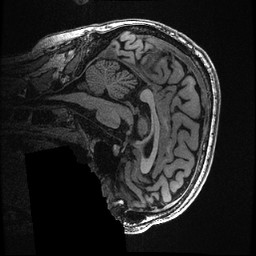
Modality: T1w
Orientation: sagittal
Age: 29
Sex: male
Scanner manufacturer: ge
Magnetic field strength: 3 T
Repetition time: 0.008096 s
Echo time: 0.003548 s